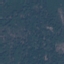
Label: Forest